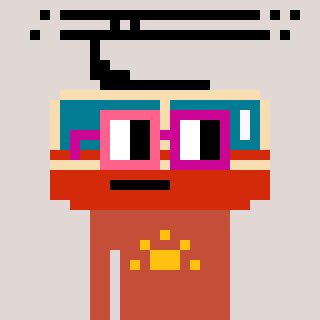
a pixel art character with square pink and red glasses, a tram wagon-shaped head and a rust-colored body on a warm background